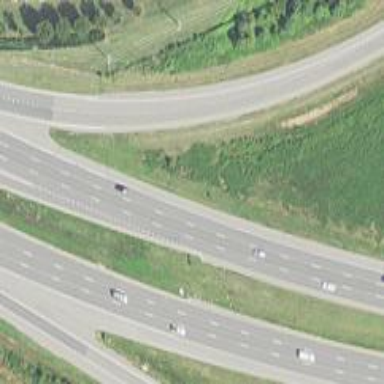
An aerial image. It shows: Asphalt trunk highway which is also expressway.